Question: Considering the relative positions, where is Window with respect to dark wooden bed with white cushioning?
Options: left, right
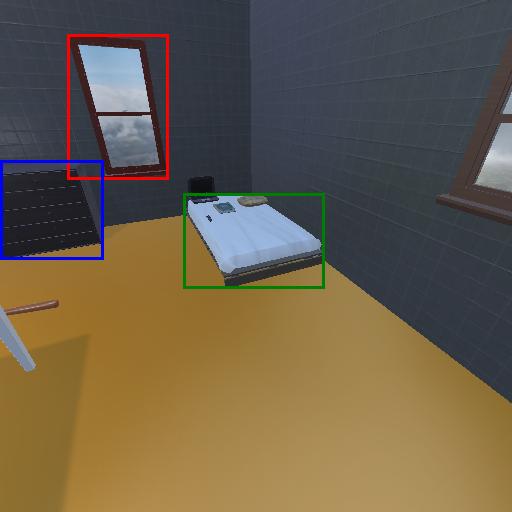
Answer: left